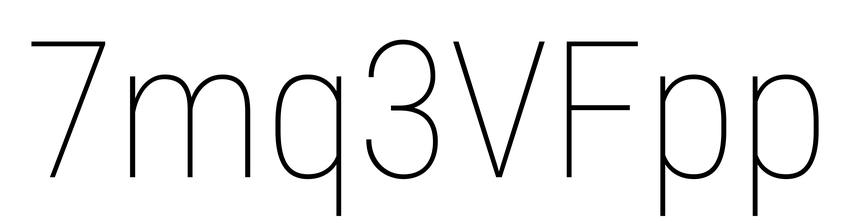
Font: Roboto_Condensed_Thin